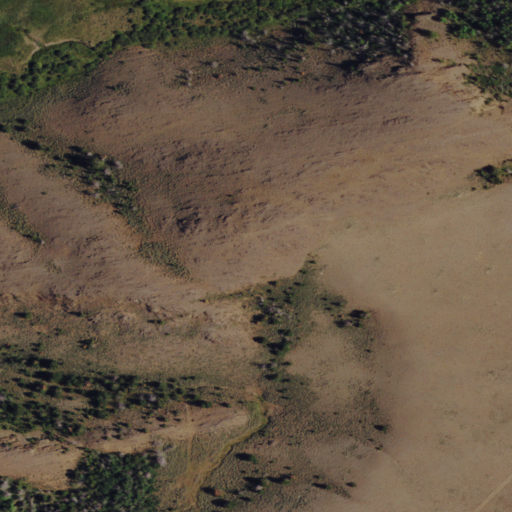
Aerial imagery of valley in Wyoming named Duncan Draw containing shrub, evergreen forest, and herbaceous wetlands